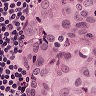
Metastatic tissue present: yes